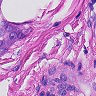
Metastatic tissue present: yes